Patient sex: F
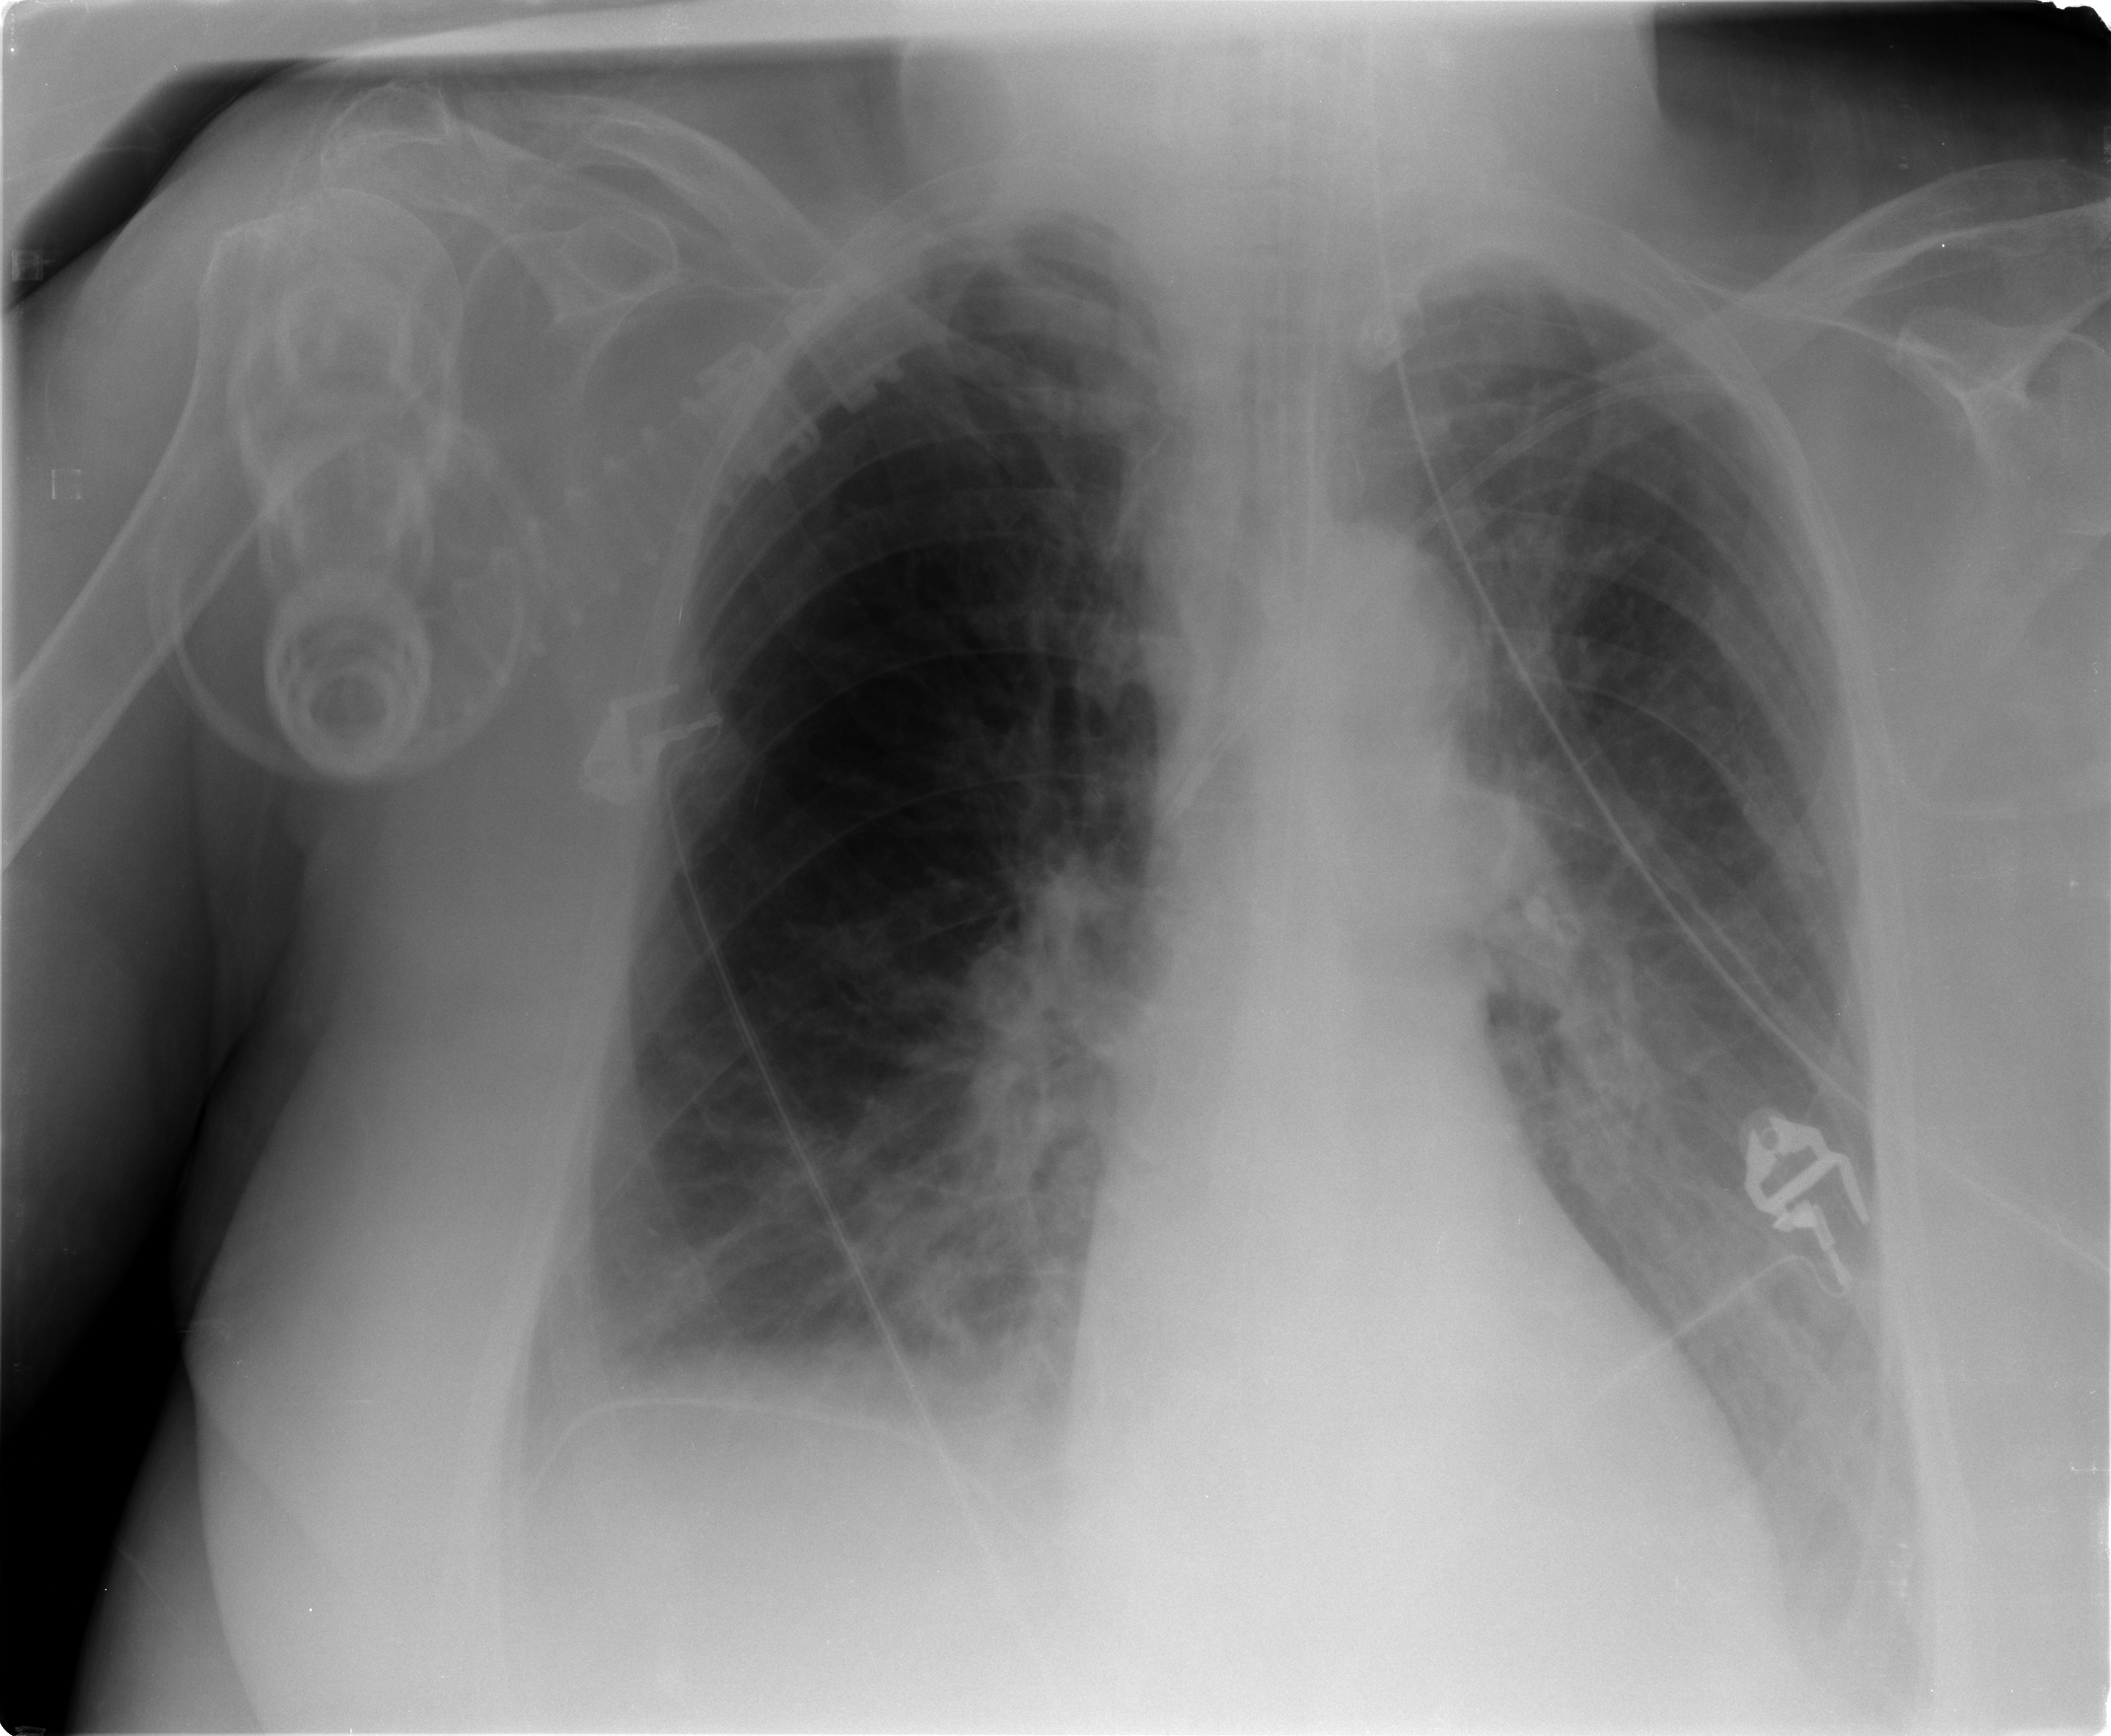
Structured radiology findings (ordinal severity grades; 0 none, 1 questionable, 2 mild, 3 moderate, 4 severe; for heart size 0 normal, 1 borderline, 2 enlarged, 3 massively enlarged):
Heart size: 0
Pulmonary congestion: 2
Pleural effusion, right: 2
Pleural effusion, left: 2
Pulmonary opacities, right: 2
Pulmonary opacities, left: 1
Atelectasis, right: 2
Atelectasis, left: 2